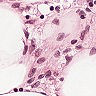
Metastatic tissue present: no